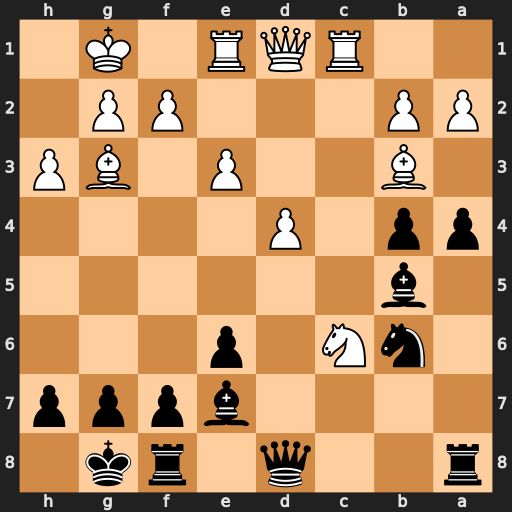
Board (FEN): r2q1rk1/4bppp/1nN1p3/1b6/pp1P4/1B2P1BP/PP3PP1/2RQR1K1
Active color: b
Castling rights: -
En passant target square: -
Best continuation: Bxc6 Rxc6 axb3